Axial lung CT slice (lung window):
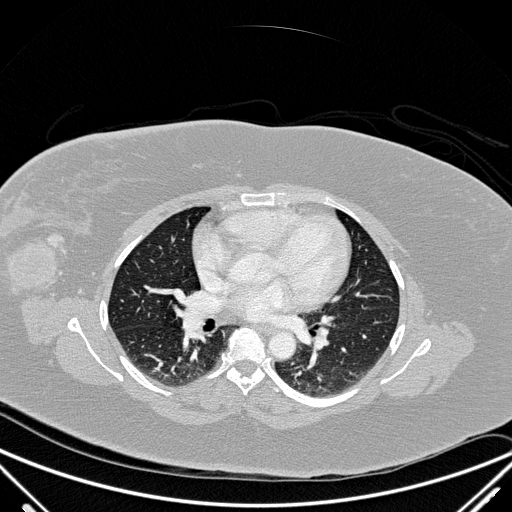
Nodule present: no